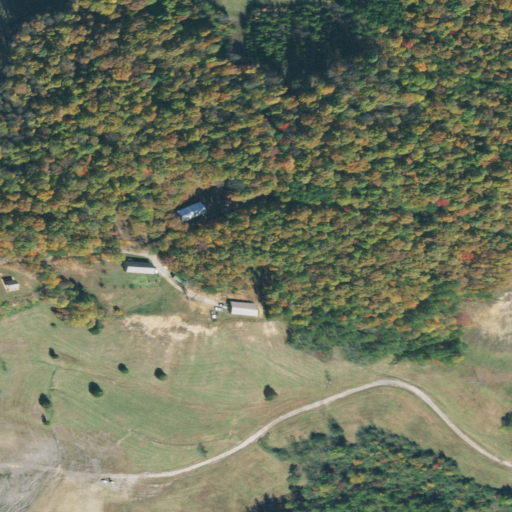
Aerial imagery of mountain in Tennessee named Fults Hill containing deciduous forest, shrub, pasture, mixed forest, grassland, and open development